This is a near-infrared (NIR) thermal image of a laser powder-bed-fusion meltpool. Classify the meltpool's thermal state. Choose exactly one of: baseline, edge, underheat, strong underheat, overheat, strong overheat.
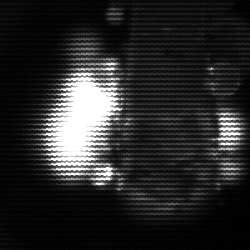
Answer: strong underheat